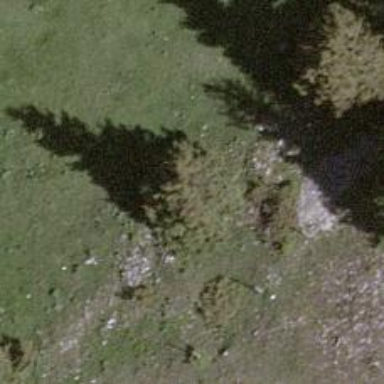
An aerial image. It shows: Single tag "natural: tree."